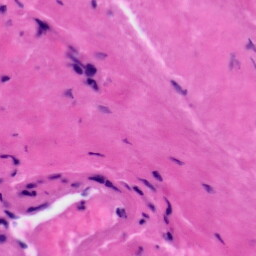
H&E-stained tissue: Tonsil